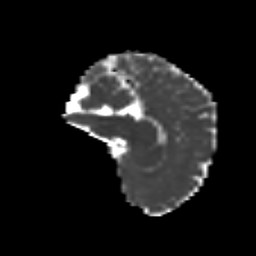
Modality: MD
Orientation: sagittal
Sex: female
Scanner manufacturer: siemens
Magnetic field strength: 3 T
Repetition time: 5 s
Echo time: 0.071 s